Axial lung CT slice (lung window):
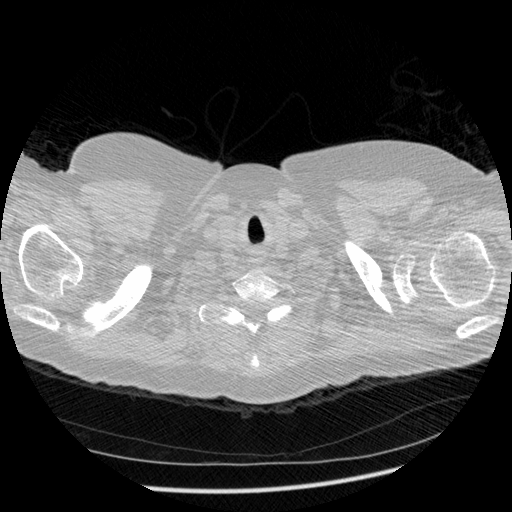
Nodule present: no